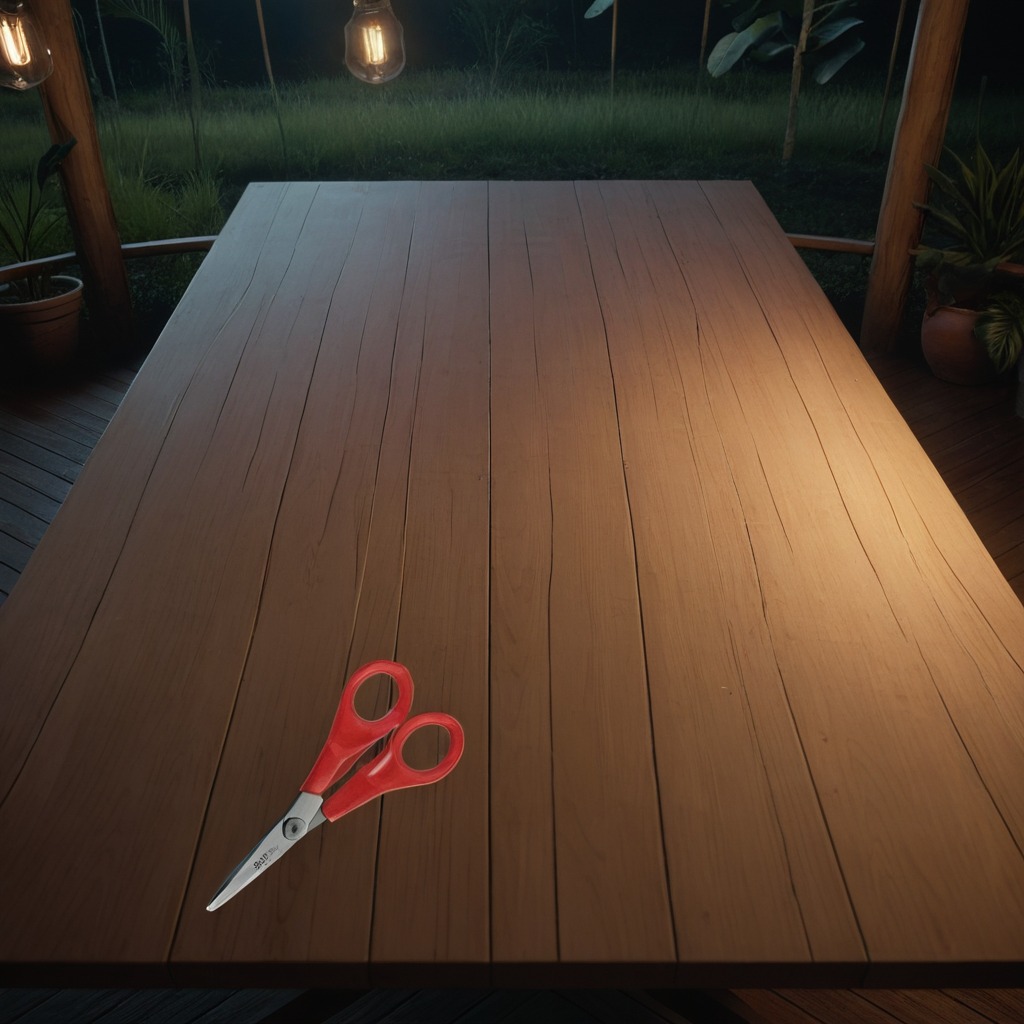
A scissor lies on a wooden table inside a jungle field workshop tent at night with soft shadows worn but